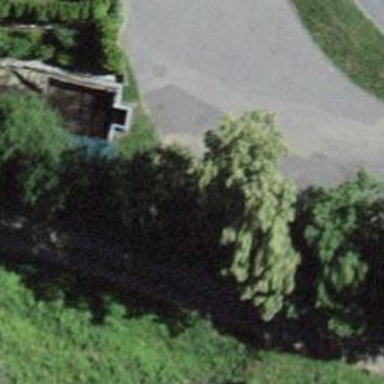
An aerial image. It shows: Set of steps on the road.